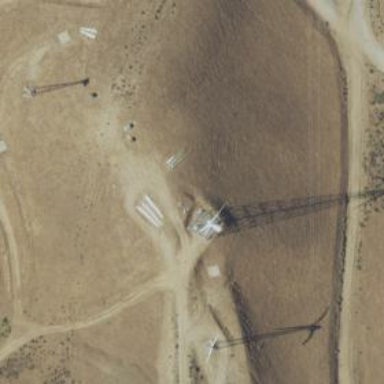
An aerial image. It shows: Wind power generator with wind turbines.